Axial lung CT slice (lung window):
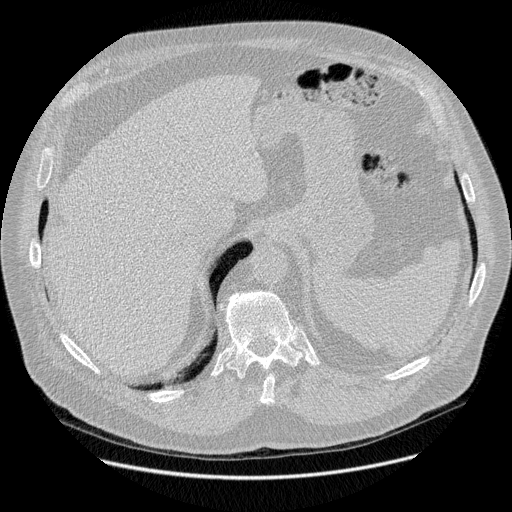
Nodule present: no